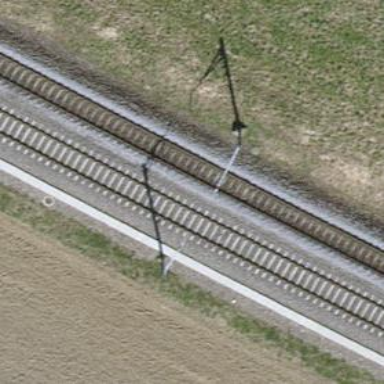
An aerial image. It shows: Single railway track with electrification through contact line.